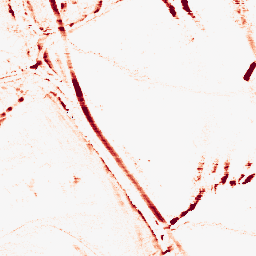
Category: morphological
Decomposition family: morphological_rect
Decomposition parameters: operation: opening
width: 10
height: 3
Upsampling method: quartic
Upsampling parameters: scale: 4
Upsampling scale: 4